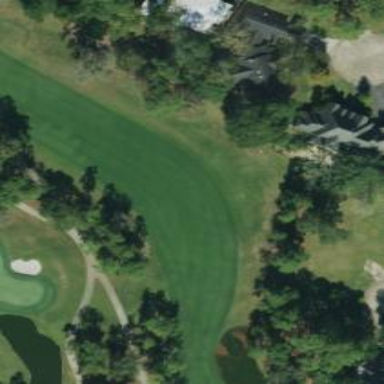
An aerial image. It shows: Golf hole.